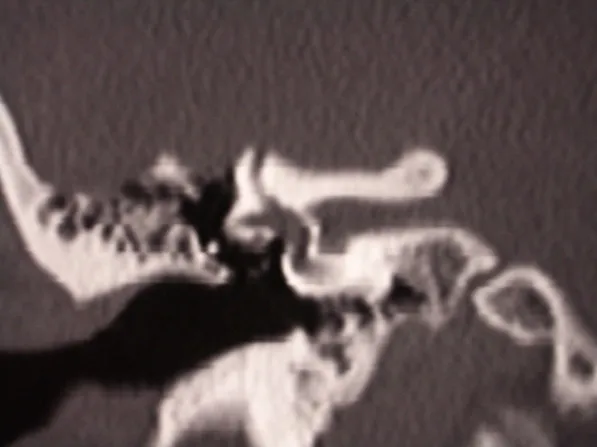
Pre-operative temporal bone coronal computed tomography images.
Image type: radiology (ct)